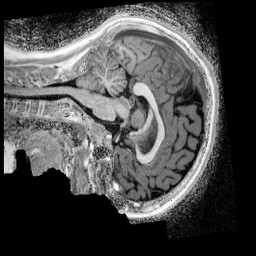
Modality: UNIT1_denoised
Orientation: sagittal
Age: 12
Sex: female
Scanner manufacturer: siemens
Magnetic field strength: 3 T
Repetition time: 4 s
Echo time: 0.00299 s